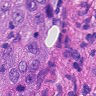
Metastatic tissue present: yes